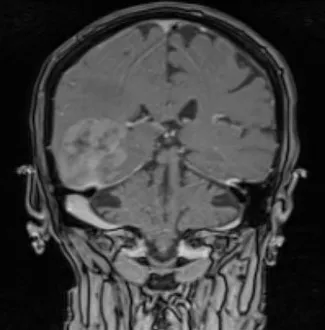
(A,B) Initial T1-weighted MRI with contrast demonstrates a large right posterior temporal heterogeneously enhancing lesion with scattered calcifications and surrounding vasogenic edema that appeared to arise from the right tentorium.
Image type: radiology (mri)